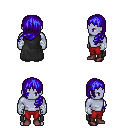
a pixel art fantasy rpg character, male body template, dark elf, purple skin, black cape, red pants, blue left-swept hairstyle, white cloth bandages, maroon shoes, four views (front, back, left, right), 2x2 character sprite sheet, small pixel art, hard edges, no anti-aliasing